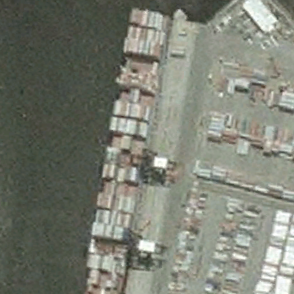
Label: Container_ship